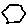
Label: hexagon